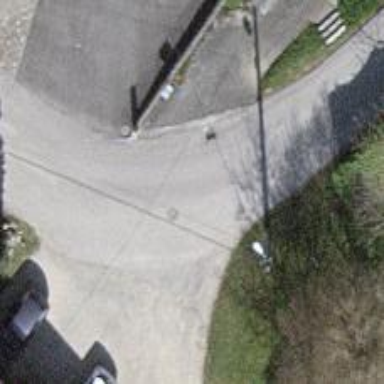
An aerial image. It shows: Smooth asphalt road in residential area.